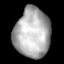
Tissue: lung
Cell type: Epithelial cells
Senescence score: 0.1645
Nuclear area (px): 1730
Mean DAPI intensity: 175.844